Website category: auto
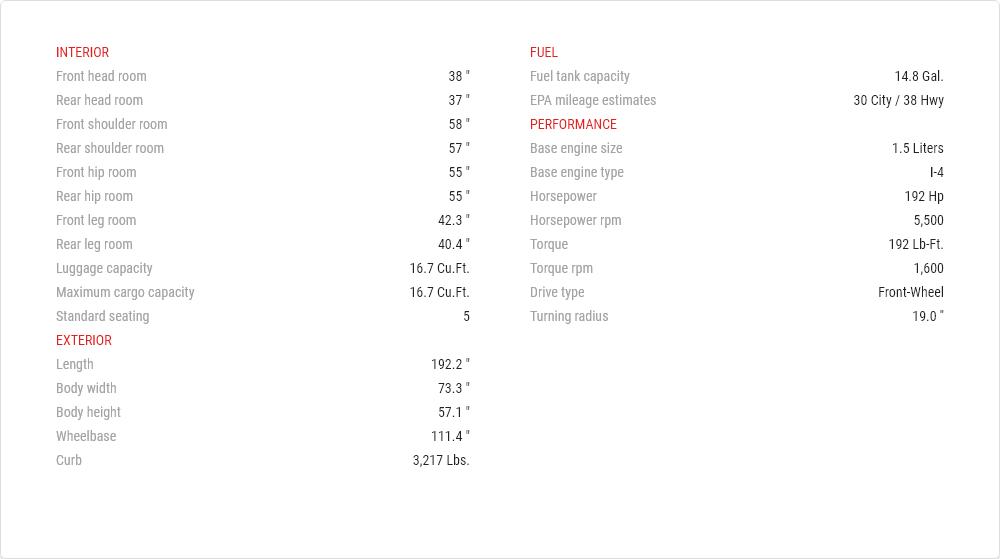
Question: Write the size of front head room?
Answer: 38 "

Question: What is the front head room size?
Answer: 38 "

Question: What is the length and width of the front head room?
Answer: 38 "

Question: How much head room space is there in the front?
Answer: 38 "

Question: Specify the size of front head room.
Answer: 38 "

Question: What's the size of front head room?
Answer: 38 "

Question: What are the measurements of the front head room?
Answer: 38 "

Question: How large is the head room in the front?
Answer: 38 "

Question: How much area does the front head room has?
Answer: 38 "

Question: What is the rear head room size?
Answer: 37 "

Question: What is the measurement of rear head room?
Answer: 37 "

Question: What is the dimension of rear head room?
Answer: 37 "

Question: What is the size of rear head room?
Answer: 37 "

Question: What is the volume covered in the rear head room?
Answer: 37 "

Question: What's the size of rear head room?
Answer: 37 "

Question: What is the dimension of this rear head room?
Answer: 37 "

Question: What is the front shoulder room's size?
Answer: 58 "

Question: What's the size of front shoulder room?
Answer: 58 "

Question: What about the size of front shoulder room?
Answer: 58 "

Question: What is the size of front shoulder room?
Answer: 58 "

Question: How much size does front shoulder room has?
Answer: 58 "

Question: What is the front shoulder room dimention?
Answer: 58 "

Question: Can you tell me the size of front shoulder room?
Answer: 58 "

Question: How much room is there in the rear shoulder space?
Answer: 57 "

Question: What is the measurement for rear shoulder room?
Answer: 57 "

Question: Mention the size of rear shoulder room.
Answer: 57 "

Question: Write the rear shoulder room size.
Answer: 57 "

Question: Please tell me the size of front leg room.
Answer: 42.3 "

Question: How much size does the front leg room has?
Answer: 42.3 "

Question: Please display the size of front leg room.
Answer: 42.3 "

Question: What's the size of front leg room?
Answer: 42.3 "

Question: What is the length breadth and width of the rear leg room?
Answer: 40.4 "

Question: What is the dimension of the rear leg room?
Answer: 40.4 "

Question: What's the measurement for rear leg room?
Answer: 40.4 "

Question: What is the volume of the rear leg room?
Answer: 40.4 "

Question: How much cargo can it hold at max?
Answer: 16.7 cu.ft.

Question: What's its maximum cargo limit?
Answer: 16.7 cu.ft.

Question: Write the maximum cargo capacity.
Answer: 16.7 cu.ft.

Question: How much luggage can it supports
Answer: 16.7 cu.ft.

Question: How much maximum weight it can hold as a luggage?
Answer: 16.7 cu.ft.

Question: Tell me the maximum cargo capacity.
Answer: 16.7 cu.ft.

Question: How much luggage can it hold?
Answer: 16.7 cu.ft.

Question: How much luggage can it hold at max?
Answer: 16.7 cu.ft.

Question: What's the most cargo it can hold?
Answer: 16.7 cu.ft.

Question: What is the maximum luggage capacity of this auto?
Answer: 16.7 cu.ft.

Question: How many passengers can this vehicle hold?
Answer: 5

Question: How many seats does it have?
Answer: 5

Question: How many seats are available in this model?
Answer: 5

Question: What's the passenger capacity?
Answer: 5

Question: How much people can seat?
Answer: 5

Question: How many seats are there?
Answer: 5

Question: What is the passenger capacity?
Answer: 5

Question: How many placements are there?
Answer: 5

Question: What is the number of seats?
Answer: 5

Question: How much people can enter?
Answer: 5

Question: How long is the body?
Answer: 192.2 "

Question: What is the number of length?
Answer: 192.2 "

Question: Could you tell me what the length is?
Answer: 192.2 "

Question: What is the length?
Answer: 192.2 "

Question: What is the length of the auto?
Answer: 192.2 "

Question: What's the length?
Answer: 192.2 "

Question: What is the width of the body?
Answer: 73.3 "

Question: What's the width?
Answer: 73.3 "

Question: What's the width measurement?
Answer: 73.3 "